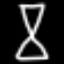
Label: hourglass